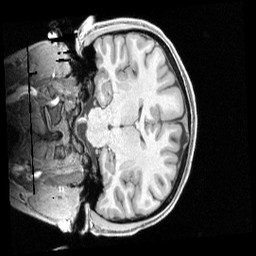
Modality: T1w
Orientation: coronal
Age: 20
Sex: female
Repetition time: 2.4 s
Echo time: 0.00222 s